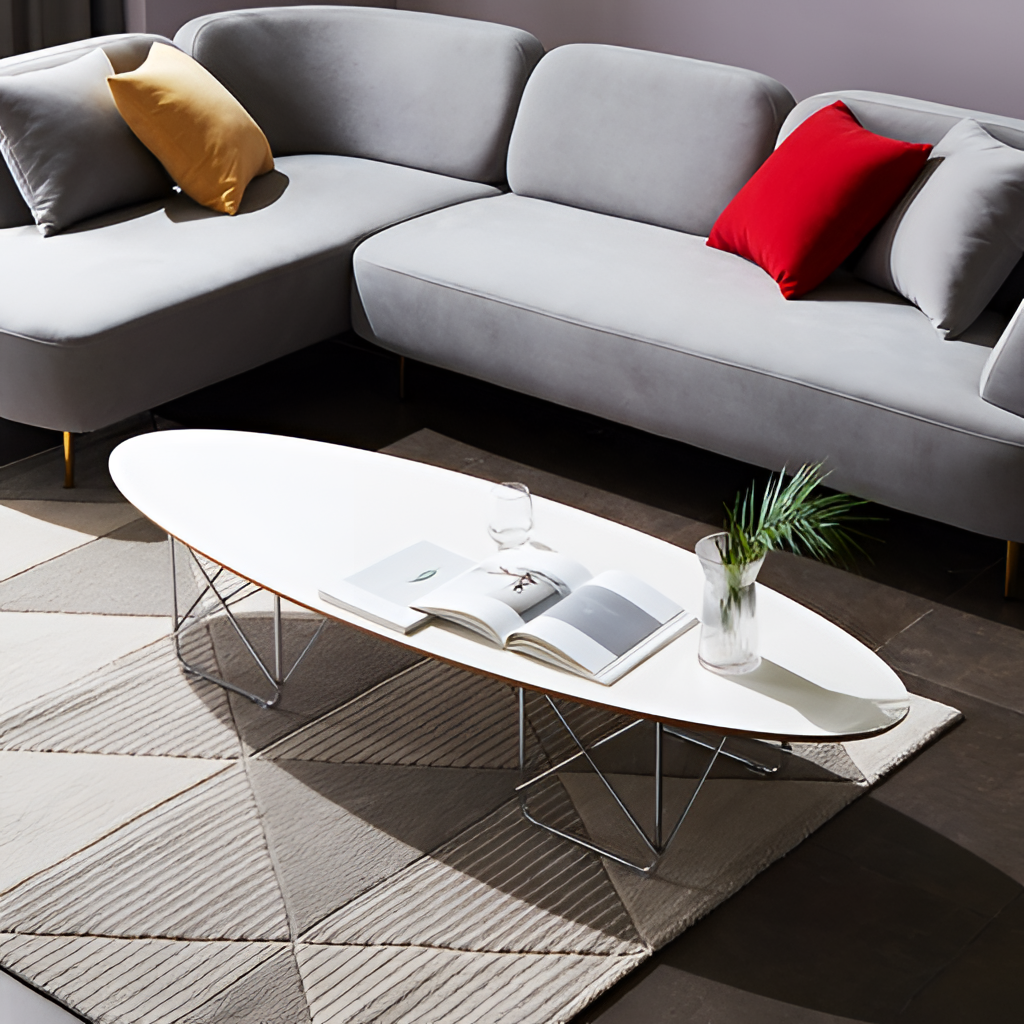
metal coffee table, living room, contemporary, brown tile flooring, with large square pattern, paint wallpaper, with solid pattern